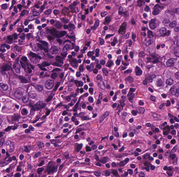
Tumor epithelial tissue: yes
Tumor-associated stroma tissue: yes
Normal tissue: no